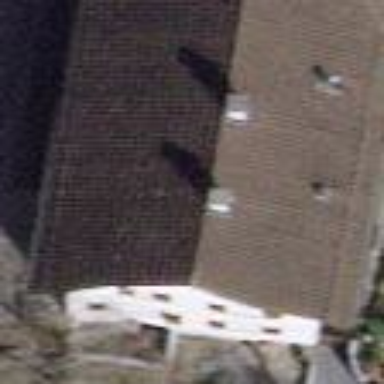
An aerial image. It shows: Terrace-style building with gabled roof.